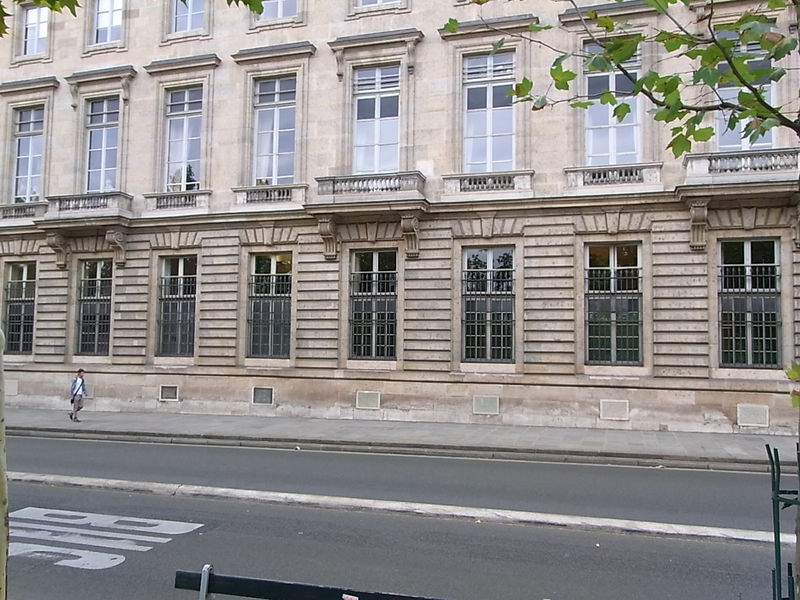
Titel: Hôtel de la Monnaie
Künstler: Jacques Denis Antoine
Standort: Paris
Institution: Hôtel de la Monnaie
Schlagwörter: baum, blau, blätter, laub, mann, schatten, fenster, glas, grau, licht, strasse, weiss, gebäude, haus, beige, architektur, mensch, stein, ast, spiegelung, brüstung, gitter, klassizismus, blatt, balkon, biegung, fassade, giebel, mauer, ziegel, bank, spur, vorhänge, detail, hoch, balkone, foto, fotografie, berlin, bürgersteig, gehsteig, passant, sprossen, münchen, palast, palazzo, balustrade, mauerwerk, gehweg, jalousie, rustika, sims, gesims, gitterfenster, vergittert, ahorn, geschosse, konsolen, konsole, klassik, laufend, palais, rustica, rolladen, ballustraden, bus, läuft, architecktur, kalksandstein, bürgerstieg, fusgänger, busspur, kragend